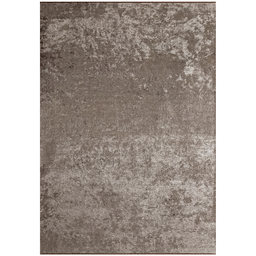
Label: decoration